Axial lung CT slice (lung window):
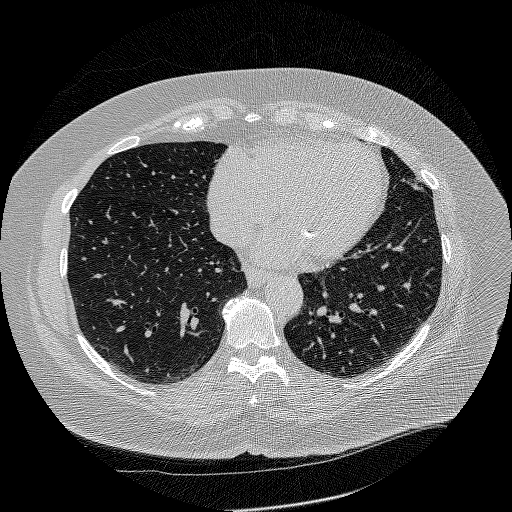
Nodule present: no